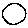
Label: circle